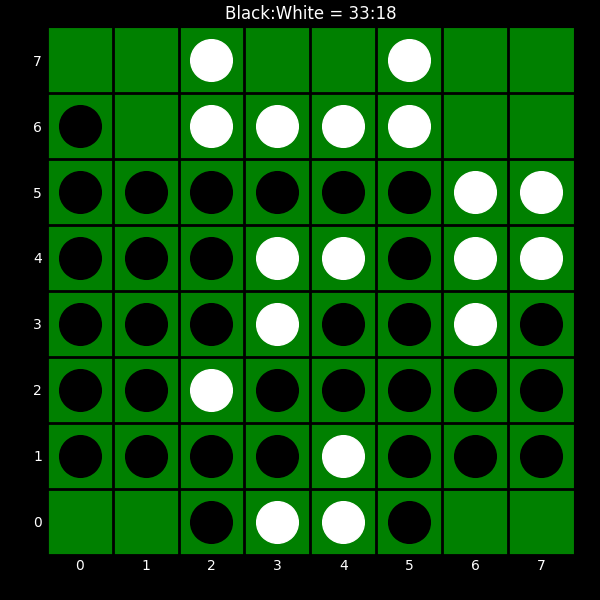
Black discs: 33
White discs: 18